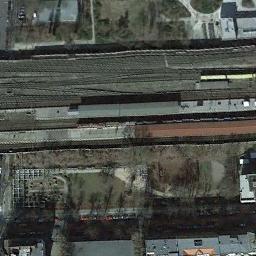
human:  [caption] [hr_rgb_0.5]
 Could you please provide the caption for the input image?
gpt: These railways are flanked by some lawns and buildings .

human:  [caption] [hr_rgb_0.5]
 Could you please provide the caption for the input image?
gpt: Several buildings of different shapes and sizes are beside the railway .

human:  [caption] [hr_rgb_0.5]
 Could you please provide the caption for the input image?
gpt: The railway is next to some trees and houses .

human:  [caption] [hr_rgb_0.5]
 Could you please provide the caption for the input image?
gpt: There are trees and cars on both sides of the railway .

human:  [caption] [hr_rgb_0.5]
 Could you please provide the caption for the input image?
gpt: There are some buildings and withered trees beside the railway .